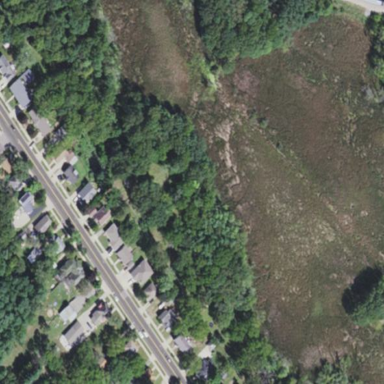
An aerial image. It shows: Marshy wetland designated as nature reserve.